Question: I have buttons in the JTable. I have added ActionListener to these butons, but when I click edit nothing is happening.

'''
import java.awt.BorderLayout;
import java.awt.Button;
import java.awt.Color;
import java.awt.Component;
import java.awt.EventQueue;
import java.awt.event.ActionEvent;
import java.awt.event.ActionListener;
import java.nio.ByteOrder;
import javax.swing.DefaultComboBoxModel;
import javax.swing.ImageIcon;
import javax.swing.JButton;
import javax.swing.JCheckBox;
import javax.swing.JComboBox;
import javax.swing.JFrame;
import javax.swing.JLabel;
import javax.swing.JPanel;
import javax.swing.JScrollPane;
import javax.swing.JSplitPane;
import javax.swing.JTabbedPane;
import javax.swing.JTable;
import javax.swing.JTree;
import javax.swing.border.EmptyBorder;
import javax.swing.table.JTableHeader;
import javax.swing.table.TableCellRenderer;
public class eSCCMyView extends JFrame {
/**
*
*/
private static final long serialVersionUID = 1L;
final int WIDTH_FRAME = 800;
final int HEIGHT_FRAME = 600;
final int x_frame = 0;
final int y_frame = 0;
private JPanel motherPanel = null;
private JButton bt_edit = new JButton("Edit");
private JTable tableA = null;
private JTable tableB = null;
private Object[] colNames = {"Col-1", "Col-2", "Col-3", "Button1", "Col-4", "Col-5", "Col-6", "Button2"};
private Object[][] data = {
{"One", "Two", "Three", bt_edit, "Four", "Five", "Six", bt_edit},
{"Four", "Five", "Six", bt_edit, "Four", "Five", "Six", bt_edit},
{"Four", "Five", "Six", bt_edit, "Four", "Five", "Six", bt_edit},
{"Four", "Five", "Six", bt_edit, "Four", "Five", "Six", bt_edit}
};
public static void main(String[] args) {
EventQueue.invokeLater(new Runnable() {
public void run() {
try {
JFrame eSCCFrame = new eSCCMyView();
eSCCFrame.setVisible(true);
}catch(Exception e) {
e.printStackTrace();
}
}
});
}
public eSCCMyView() {
setTitle("eSCC My View");
setBounds(x_frame, y_frame, WIDTH_FRAME, HEIGHT_FRAME);
setDefaultCloseOperation(JFrame.EXIT_ON_CLOSE);
/*
* motherPanel is the main panel to which we add all the panels.
*/
motherPanel = new JPanel();
motherPanel.setBorder(new EmptyBorder(5, 5, 5, 5));
motherPanel.setLayout(new BorderLayout(0, 0));
setContentPane(motherPanel);
/*
* A panel is added to mother panel to add the splitPanel;
*/
JPanel panel2AddSplit = new JPanel();
motherPanel.add(panel2AddSplit, BorderLayout.CENTER);
panel2AddSplit.setLayout(new BorderLayout(0, 0));
/*
* Add a splitPanel on top of panel2AddSplit;
*/
JSplitPane splitPane = new JSplitPane();
panel2AddSplit.add(splitPane, BorderLayout.CENTER);
/*
* Add a panel to the left of the left of the splitPanel;
*/
JPanel pl_leftTree = new JPanel();
splitPane.setLeftComponent(pl_leftTree);
pl_leftTree.setBackground(Color.WHITE);
splitPane.setResizeWeight(0.1);
/*
* Add tree to the left panel;
*/
JTree tree = new JTree();
pl_leftTree.add(tree, BorderLayout.CENTER);
/*
* Add a right panel to the splitPane;
*/
JPanel pl_rightPanel = new JPanel();
pl_rightPanel.setLayout(new BorderLayout(0, 0));
splitPane.setRightComponent(pl_rightPanel);
/*
* This panel is used to add buttons, comboBoxes, checkBoxes
*/
JPanel pl_toAddButtons = new JPanel();
pl_rightPanel.add(pl_toAddButtons, BorderLayout.NORTH);
JLabel lb_plant = new JLabel("Plant");
pl_toAddButtons.add(lb_plant);
ImageIcon image = new ImageIcon("SampleView/images/Arrow.png");
JButton bt_imageButton = new JButton(image);
pl_toAddButtons.add(bt_imageButton);
JLabel lb_subPlant = new JLabel("Sub-Plant");
pl_toAddButtons.add(lb_subPlant);
JButton bt_arrowButton = new JButton(" -> ");
pl_toAddButtons.add(bt_arrowButton);
JCheckBox ck_boxActive = new JCheckBox("Lab Active");
pl_toAddButtons.add(ck_boxActive);
JCheckBox ck_boxLimit = new JCheckBox("LT");
pl_toAddButtons.add(ck_boxLimit);
JComboBox cb_box = new JComboBox();
cb_box.setModel(new DefaultComboBoxModel(new String []{"0 - 100", "101 - 1000", "1001 - 1500"}));
pl_toAddButtons.add(cb_box);
/*
* To add a tab to the rightPanel;
*/
JTabbedPane tabPane = new JTabbedPane(JTabbedPane.TOP);
pl_rightPanel.add(tabPane, BorderLayout.CENTER);
JPanel pl_firsttabPanel = new JPanel();
tabPane.addTab("First", null, pl_firsttabPanel, null);
pl_firsttabPanel.setBackground(Color.WHITE);
pl_firsttabPanel.setLayout(new BorderLayout(0, 0));
JPanel pl_secondtabPanel = new JPanel();
tabPane.addTab("Second", null, pl_secondtabPanel, null);
pl_secondtabPanel.setLayout(new BorderLayout(0, 0));
/*
* In this second tab you need to create a splitpane as a component;
*/
//JSplitPane sp_secondTab = new JSplitPane();
//sp_secondTab.setT
JPanel pl_inSecondTabPanel = new JPanel();
pl_secondtabPanel.add(pl_inSecondTabPanel, BorderLayout.CENTER);
pl_inSecondTabPanel.setLayout(new BorderLayout(0, 0));
JPanel pl_inSecondPanelTwo = new JPanel();
pl_secondtabPanel.add(pl_inSecondPanelTwo, BorderLayout.SOUTH);
pl_inSecondPanelTwo.setLayout(new BorderLayout(0, 0));
JPanel pl_bottomPanelInSecondTab = new JPanel();
pl_inSecondPanelTwo.add(pl_bottomPanelInSecondTab, BorderLayout.SOUTH);
/*
* The following 3-buttons Save, Save & Send, Supply-Chain are present in the secondTab's Panel;
*/
JButton bt_save = new JButton("Save");
pl_bottomPanelInSecondTab.add(bt_save);
JButton bt_savenSend = new JButton("Save & Send");
pl_bottomPanelInSecondTab.add(bt_savenSend);
JButton bt_supplyChain = new JButton("Supply Chain");
pl_bottomPanelInSecondTab.add(bt_supplyChain);
/*
* We need a panel to add SplitPane in the existing two panels in the secondTab;
*/
JPanel pl_forSplitPanel = new JPanel();
pl_forSplitPanel.setLayout(new BorderLayout(0, 0));
pl_inSecondTabPanel.add(pl_forSplitPanel, BorderLayout.CENTER);
JSplitPane sp_inSecondTab = new JSplitPane();
sp_inSecondTab.setOrientation(JSplitPane.VERTICAL_SPLIT);
pl_forSplitPanel.add(sp_inSecondTab, BorderLayout.CENTER);
/*
* Assign two tables say tableA, tableB to the splitPane sp_inSecondTab;
*/
//JTable tableA = new JTable(data, colNames);
tableA = new JTable(new CustomModelForTable(colNames, data));
JTableHeader tableAHeader = tableA.getTableHeader();
tableAHeader.setBackground(Color.GRAY);
TableCellRenderer defaultRenderer = tableA.getDefaultRenderer(JButton.class);
tableA.setDefaultRenderer(JButton.class, new JButtonRendererClass(defaultRenderer));
//tableB = new JTable(data, colNames);
tableB = new JTable(new CustomModelForTable(colNames, data));
tableAHeader = tableB.getTableHeader();
tableAHeader.setBackground(Color.GRAY);
TableCellRenderer tableBRenderer = tableB.getDefaultRenderer(JButton.class);
tableB.setDefaultRenderer(JButton.class, new JButtonRendererClass(tableBRenderer));
sp_inSecondTab.setLeftComponent(new JScrollPane(tableA));
sp_inSecondTab.setRightComponent(new JScrollPane(tableB));
sp_inSecondTab.setOneTouchExpandable(true);
sp_inSecondTab.setResizeWeight(0.5);
// Add ActionListener to bt_edit button;
bt_edit.addActionListener(new ActionListener() {
public void actionPerformed(ActionEvent e) {
int row = tableA.getSelectedRow();
System.out.println("Row Selected is: " + row);
CustomModelForTable cus = (CustomModelForTable) tableA.getModel();
cus.removeRow(row);
}
});
}
}
'''
I have added action listener for the button at the end of the code.
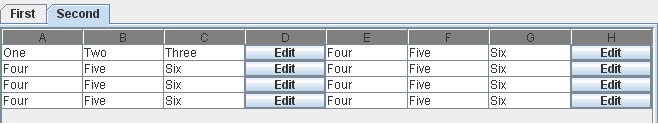
Answer: I think that while the button is shown on the table, it is not really a button but a cell that is rendered like a button.
You can listen to the table's model to see when the used clicked on a cell that has a button and act when this happens.